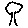
Label: tree